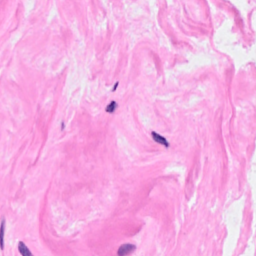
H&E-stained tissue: Breast